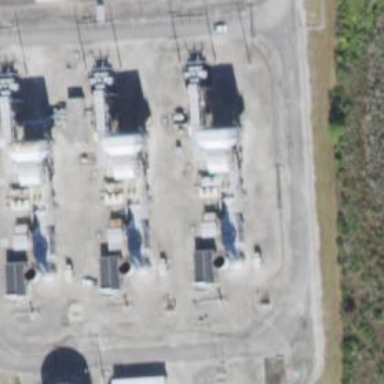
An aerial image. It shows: Gas turbine power generator.